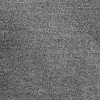
Atmospheric dust classification: dusty